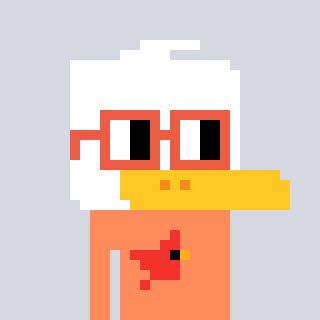
a pixel art character with square orange glasses, a duck-shaped head and a peachy-colored body on a cool background